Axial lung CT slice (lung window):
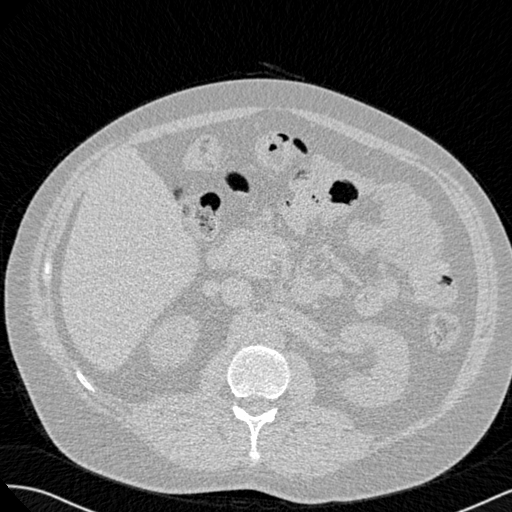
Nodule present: no